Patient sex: F
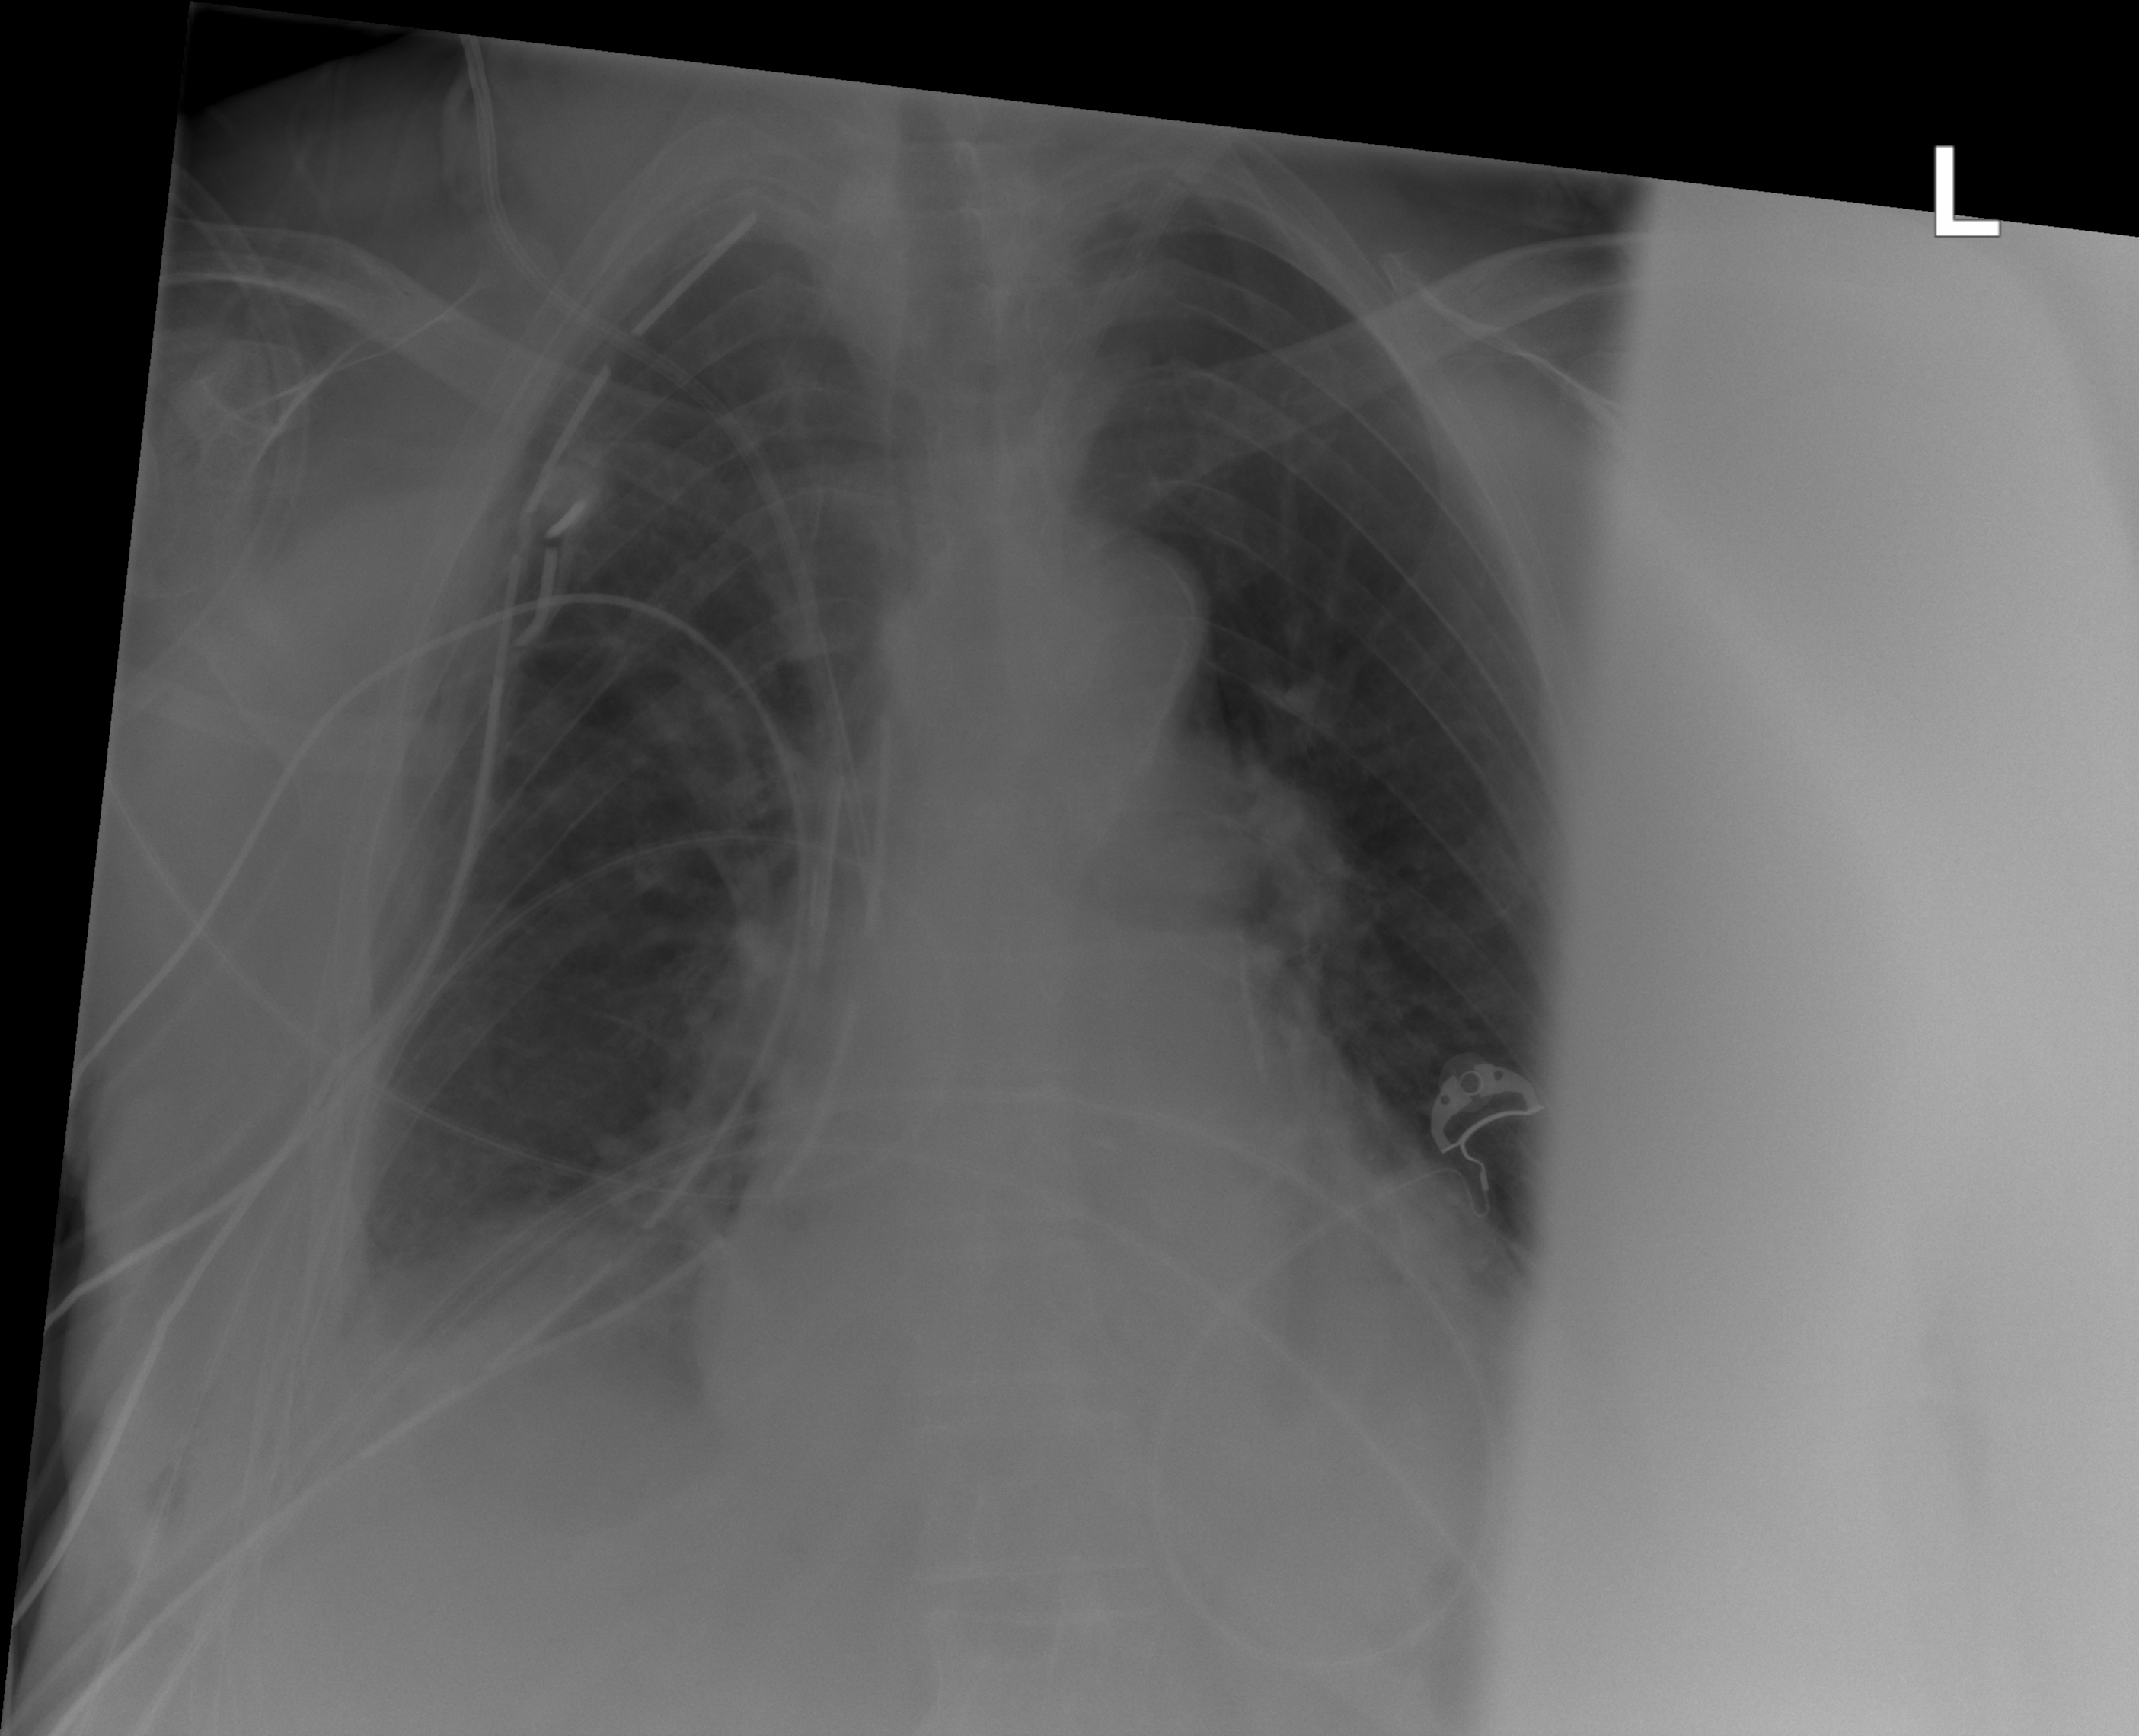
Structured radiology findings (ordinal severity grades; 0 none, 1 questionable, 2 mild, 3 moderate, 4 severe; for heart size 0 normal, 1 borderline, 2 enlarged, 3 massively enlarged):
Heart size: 2
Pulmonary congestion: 0
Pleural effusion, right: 2
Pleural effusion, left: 1
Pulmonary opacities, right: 0
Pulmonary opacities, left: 0
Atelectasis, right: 2
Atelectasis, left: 1